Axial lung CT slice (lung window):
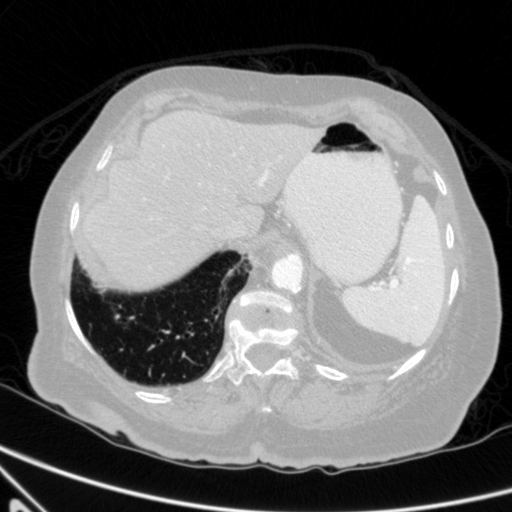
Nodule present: no